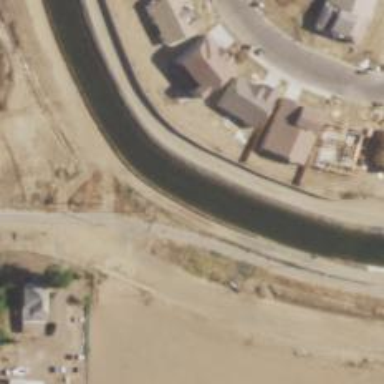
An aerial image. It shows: Canal.